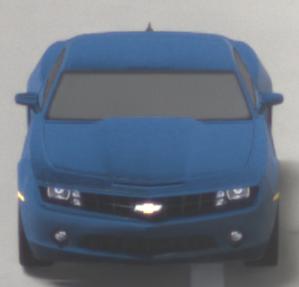
Make: Chevrolet
Model: Camaro Cabriolet 6.2 V8
Detailed model: Camaro (V) Coupé
Model produced from: 2011/09
Model produced until: 2014/02
Doors: 2
Color: blue
Road condition: dry road
Daytime: not specified
Contrast: high contrast